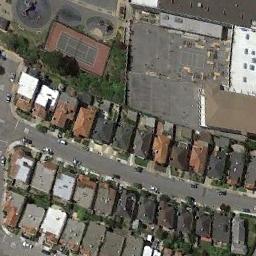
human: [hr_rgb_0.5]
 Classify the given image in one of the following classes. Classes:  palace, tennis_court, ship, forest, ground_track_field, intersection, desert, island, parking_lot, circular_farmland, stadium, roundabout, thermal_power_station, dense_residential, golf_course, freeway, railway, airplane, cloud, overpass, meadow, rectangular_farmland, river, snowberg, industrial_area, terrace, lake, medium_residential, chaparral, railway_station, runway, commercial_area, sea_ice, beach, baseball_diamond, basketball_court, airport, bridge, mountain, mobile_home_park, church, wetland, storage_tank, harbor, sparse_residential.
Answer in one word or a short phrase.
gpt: tennis_court